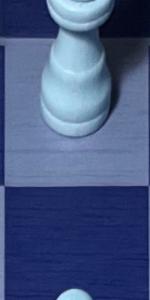
Label: Empty